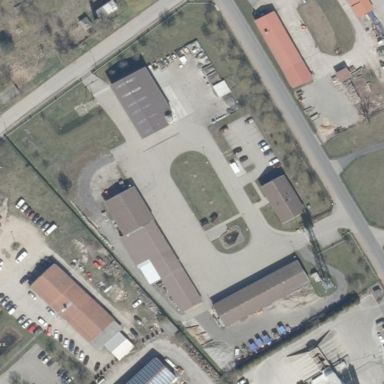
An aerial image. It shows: Industrial area designated for road maintenance.